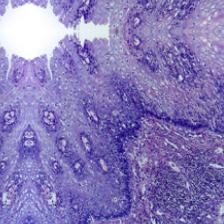
Diagnosis: Normal